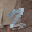
Label: 7